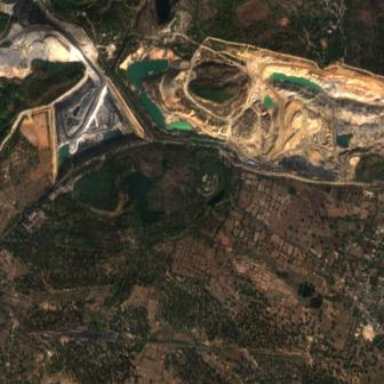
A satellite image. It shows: Quarry area.